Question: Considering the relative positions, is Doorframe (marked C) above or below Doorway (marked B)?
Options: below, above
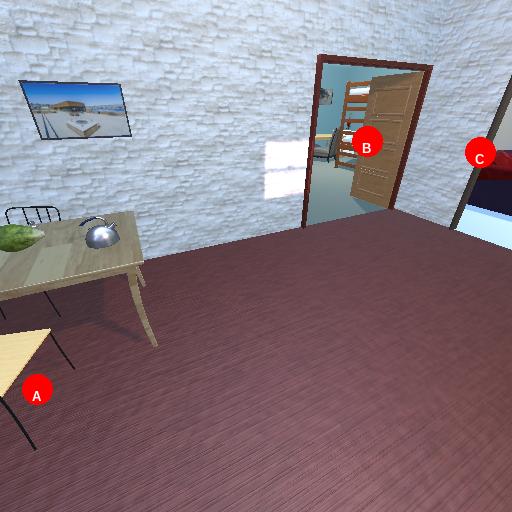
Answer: below